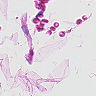
Metastatic tissue present: no